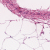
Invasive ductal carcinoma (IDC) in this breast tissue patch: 0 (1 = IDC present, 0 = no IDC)